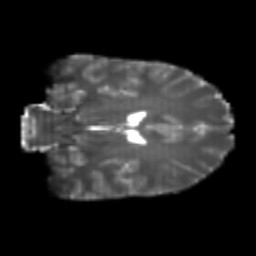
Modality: T2w
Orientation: coronal
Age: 22
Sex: male
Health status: healthy
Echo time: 0.074 s